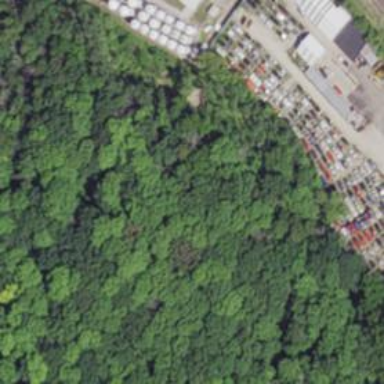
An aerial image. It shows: Recycling center.